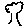
Label: tree